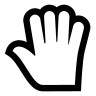
Cursor type: grab
OS/theme: linux-bibata
Variant: white